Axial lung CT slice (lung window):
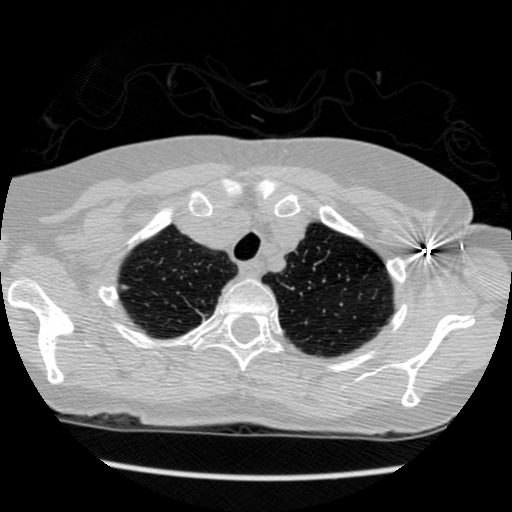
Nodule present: yes
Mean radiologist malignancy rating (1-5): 4